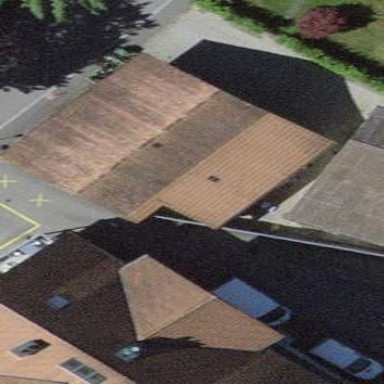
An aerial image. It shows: Barn.